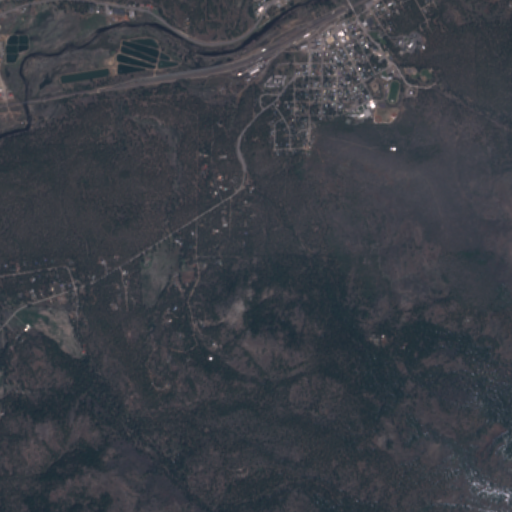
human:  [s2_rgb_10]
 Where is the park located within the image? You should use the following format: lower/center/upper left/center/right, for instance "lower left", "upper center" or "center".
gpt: The park is located in the upper right of the image.
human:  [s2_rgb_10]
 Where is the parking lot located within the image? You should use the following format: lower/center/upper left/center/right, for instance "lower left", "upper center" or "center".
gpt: The parking lot is located in the upper center of the image.
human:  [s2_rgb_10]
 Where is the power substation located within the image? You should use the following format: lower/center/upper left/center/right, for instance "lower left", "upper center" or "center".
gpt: The power substation is located in the upper right of the image.
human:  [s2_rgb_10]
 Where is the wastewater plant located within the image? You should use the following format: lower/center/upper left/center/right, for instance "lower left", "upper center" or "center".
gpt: The wastewater plant is located in the upper left of the image.
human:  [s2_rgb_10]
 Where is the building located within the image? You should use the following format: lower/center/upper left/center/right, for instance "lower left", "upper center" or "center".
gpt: The building is located in the upper right of the image.
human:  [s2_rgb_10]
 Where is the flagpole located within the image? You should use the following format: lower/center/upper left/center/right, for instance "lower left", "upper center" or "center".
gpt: The flagpole is located in the upper right of the image.
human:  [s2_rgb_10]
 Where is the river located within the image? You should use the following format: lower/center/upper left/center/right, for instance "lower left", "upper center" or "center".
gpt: The river is located in the upper left of the image.
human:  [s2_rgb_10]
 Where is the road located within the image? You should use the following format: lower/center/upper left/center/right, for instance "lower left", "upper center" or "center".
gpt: There is no road in the image.